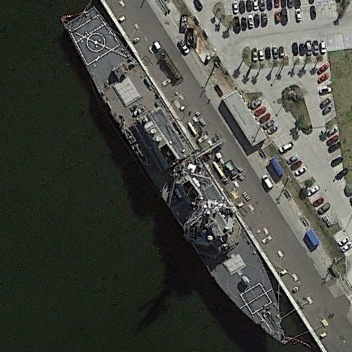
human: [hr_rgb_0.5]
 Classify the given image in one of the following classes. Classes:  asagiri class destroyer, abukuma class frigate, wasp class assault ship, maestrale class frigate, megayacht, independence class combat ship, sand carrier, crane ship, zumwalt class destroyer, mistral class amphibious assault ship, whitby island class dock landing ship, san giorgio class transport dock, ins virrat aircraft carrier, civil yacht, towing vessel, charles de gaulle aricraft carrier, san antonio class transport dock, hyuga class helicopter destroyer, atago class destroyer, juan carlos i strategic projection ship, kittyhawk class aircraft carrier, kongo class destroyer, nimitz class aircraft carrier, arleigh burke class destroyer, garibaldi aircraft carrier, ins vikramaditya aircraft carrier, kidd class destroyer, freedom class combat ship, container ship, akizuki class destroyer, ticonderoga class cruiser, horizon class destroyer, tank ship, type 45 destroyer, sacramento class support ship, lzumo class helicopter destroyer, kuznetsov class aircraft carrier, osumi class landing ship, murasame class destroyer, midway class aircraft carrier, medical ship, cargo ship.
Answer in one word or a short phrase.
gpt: Arleigh Burke class destroyer